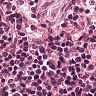
Metastatic tissue present: no